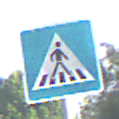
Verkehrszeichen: FussgaengerueberwegLinks
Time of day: SunriseSunset
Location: Outdoor (Suburban)
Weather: PartlyCloudy
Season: NotSpecified
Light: Natural